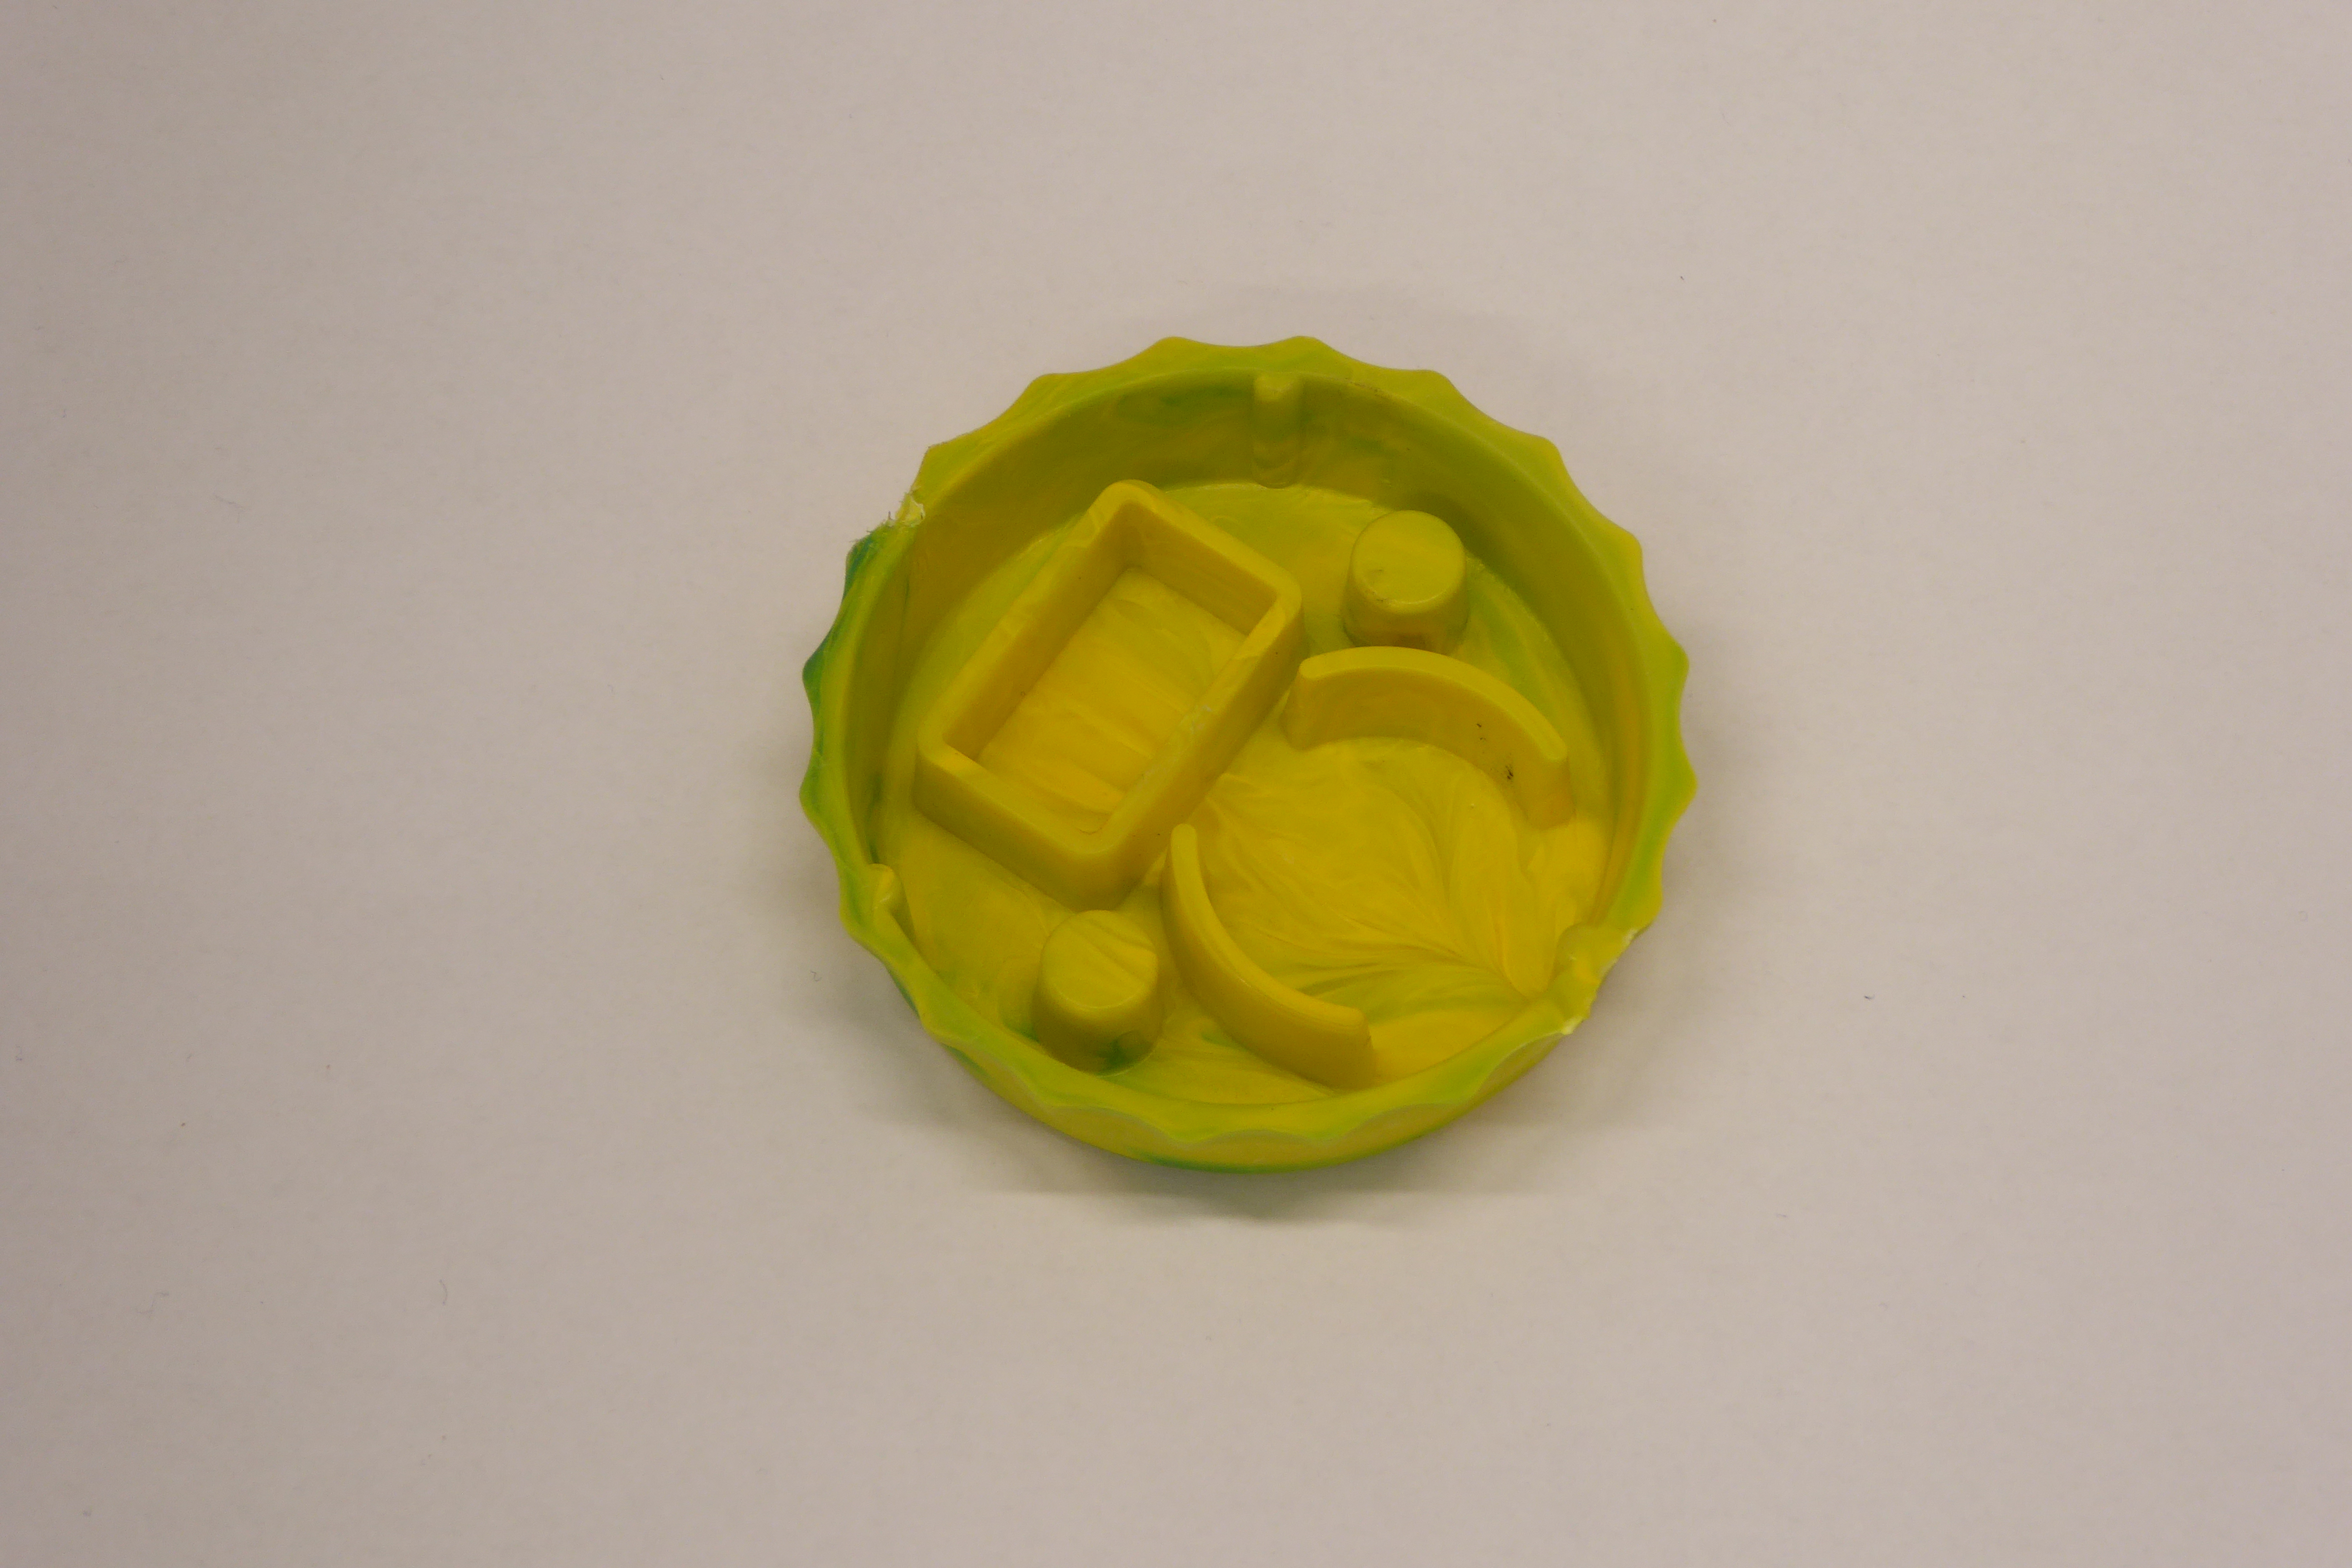
Label: Bottle Opener - Cover